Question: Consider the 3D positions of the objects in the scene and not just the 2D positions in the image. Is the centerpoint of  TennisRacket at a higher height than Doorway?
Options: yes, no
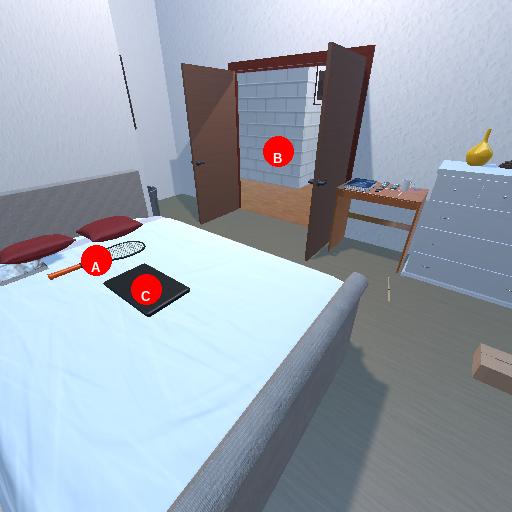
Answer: yes